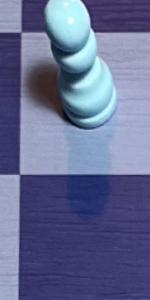
Label: Empty